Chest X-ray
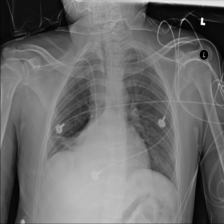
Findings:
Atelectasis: positive
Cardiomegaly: negative
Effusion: negative
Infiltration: negative
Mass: negative
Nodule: negative
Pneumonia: negative
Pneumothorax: negative
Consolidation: negative
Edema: negative
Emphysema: negative
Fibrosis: negative
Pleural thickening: negative
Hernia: negative